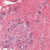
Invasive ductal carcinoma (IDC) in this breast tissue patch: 1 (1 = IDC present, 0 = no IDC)